Question: In mvc 4 I am using razor syntax for my Views. Previously I used 'datepicker' and it worked just fine. Now I need to be more specific when setting some time and I need to use 'dateTimePicker'. In my scripts folder I have 'jquery.datetimepicker.js' but I think I am missing some reference to how to display it. In the content folder I also have my 'jquery.datetimepicker.css'. Also if I create new JavaScript I am not able to use '.datetimepicker' but '.datepicker.'
EDIT: Note that I havent edit anything in my BundleConfig.cs file
So my question is how I would be able to use '.datetimepicker' when writing javascript and if thats not possible how to fix the 'datetimepicker' appearance in my View because currently is like this:

Here is my View.cshtml
'''
@model MvcTestApplication.Models.Test
@using MvcTestApplication.Models
@{
ViewBag.Title = "Create";
}
<h2>Create</h2>
@using (Html.BeginForm())
{
@Html.ValidationSummary(true)
<fieldset>
<legend>Test</legend>
<div class="editor-label">
@Html.LabelFor(model => model.TestTitle)
</div>
<div class="editor-field">
@Html.EditorFor(model => model.TestTitle)
@Html.ValidationMessageFor(model => model.TestTitle)
</div>
<div class="editor-label">
@Html.LabelFor(model => model.TestDescription)
</div>
<div class="editor-field">
@Html.EditorFor(model => model.TestDescription)
@Html.ValidationMessageFor(model => model.TestDescription)
</div>
<div class="editor-label">
@Html.LabelFor(model => model.StartTime)
</div>
<div class="editor-field">
<input type="text" name="StartTime" id="datetimepicker1" />
@Html.ValidationMessageFor(model => model.StartTime)
</div>
<div class="editor-label">
@Html.LabelFor(model => model.EndTime)
</div>
<div class="editor-field">
<input type="text" name="EndTime" id="datetimepicker2" />
@Html.ValidationMessageFor(model => model.EndTime)
</div>
<div class="editor-label">
@Html.LabelFor(model => model.AvailableFor, "Available For")
</div>
<div class="editor-field">
@Html.DropDownList("AvailableFor", String.Empty)
@Html.ValidationMessageFor(model => model.AvailableFor)
</div>
<div class="editor-field">
@if (ViewBag.CourseNames != null )
{
@Html.DropDownList("CourseNames", String.Empty)
}
</div>
<p>
<input type="submit" value="Create" />
</p>
</fieldset>
}
<div>
@Html.ActionLink("Back to List", "Index")
</div>
@section Scripts {
@Scripts.Render("~/bundles/jqueryval")
@Scripts.Render("~/bundles/jqueryui")
@Styles.Render("~/Content/themes/base/css")
<script src="~/Scripts/jquery-2.1.3.js"></script>
<script src="~/Scripts/jquery.datetimepicker.js"></script>
<script type="text/javascript">
$(document).ready(function () {
$("#datetimepicker1").datetimepicker();
});
</script>
}
'''
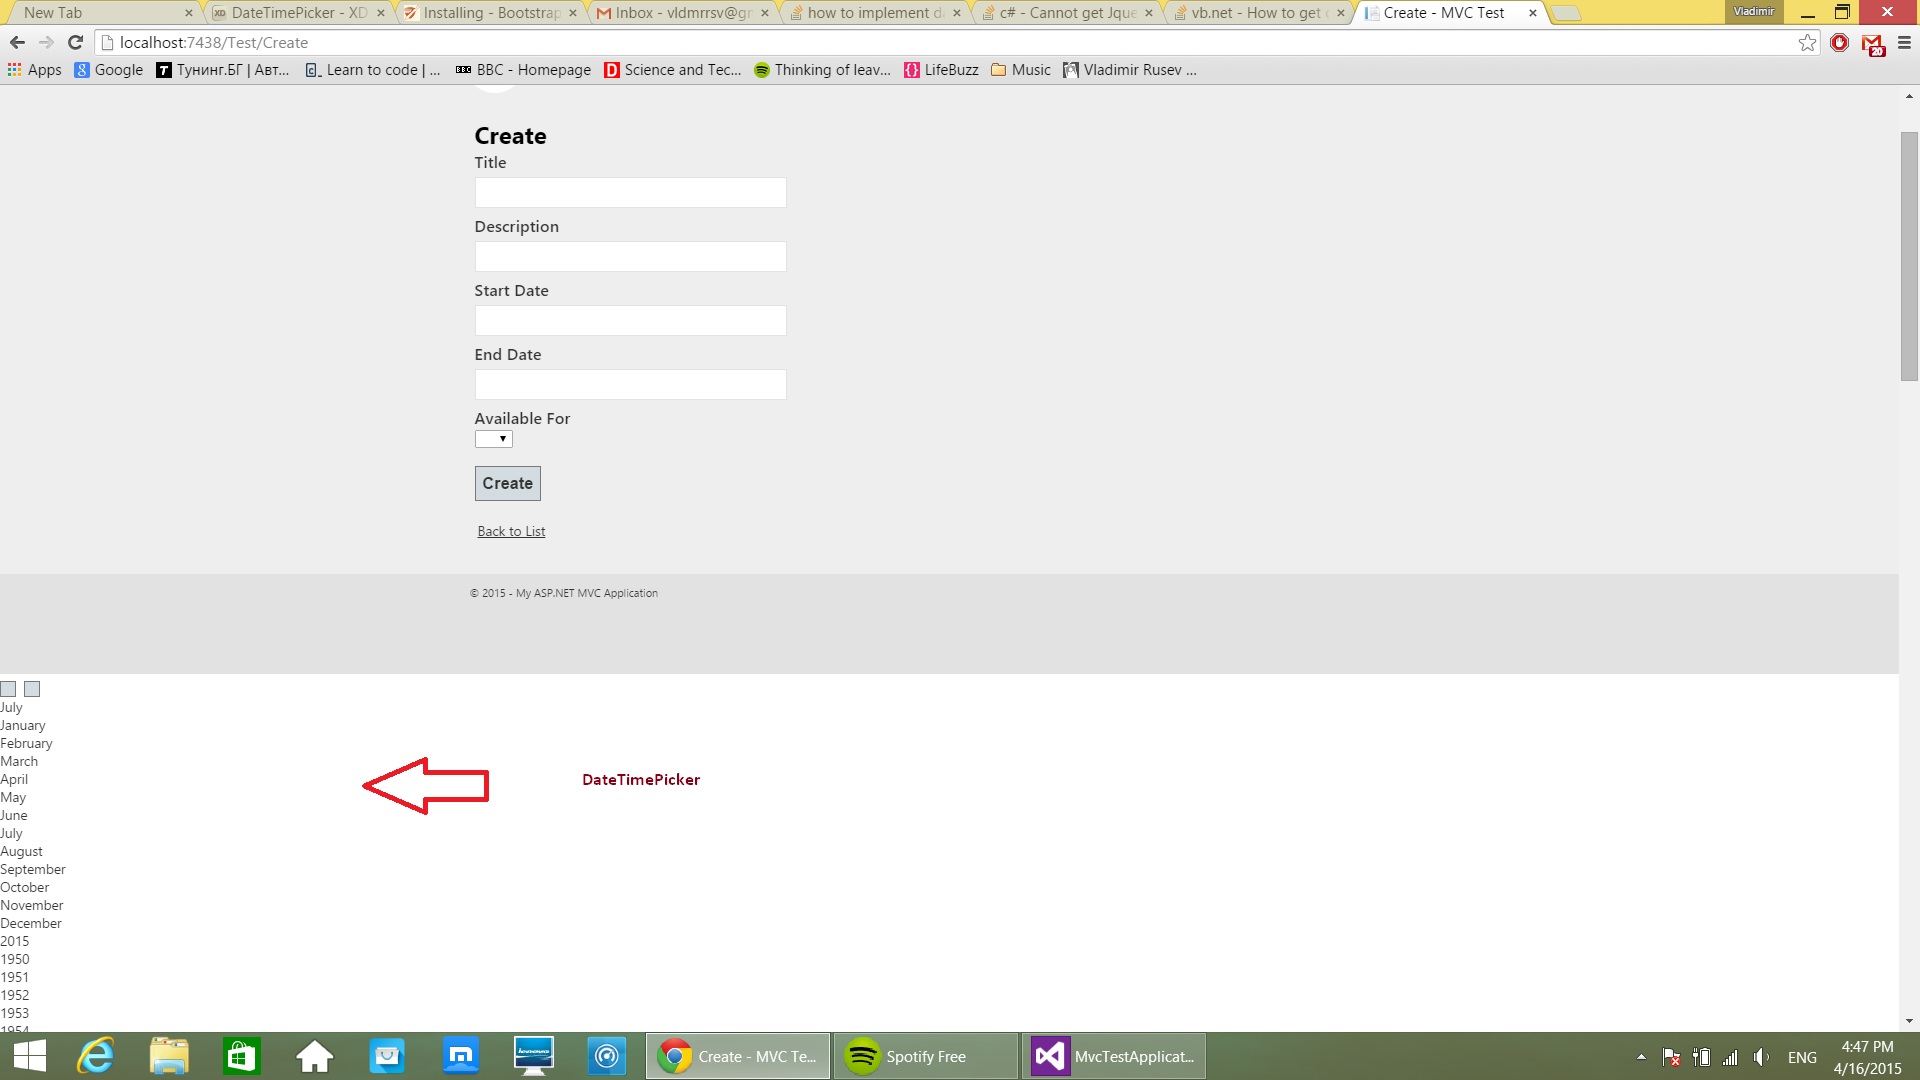
Answer: So I found the solution myself. As I thought I had to add the CSS reference to my webpage. To do that I had to edit first the 'BundleConfig.cs' placed in 'App_Start' folder. I added new Style like this:
'''
bundles.Add(new StyleBundle("~/Content/Jcss").Include("~/Content/jquery.datetimepicker.css"));
'''
In my View I still keep the reference to the javascript and the script it self there and I just added one more line in my '@Section Scripts'
'''
@Styles.Render("~/Content/Jcss")
'''
Now the script itself works fine and this is the final result.